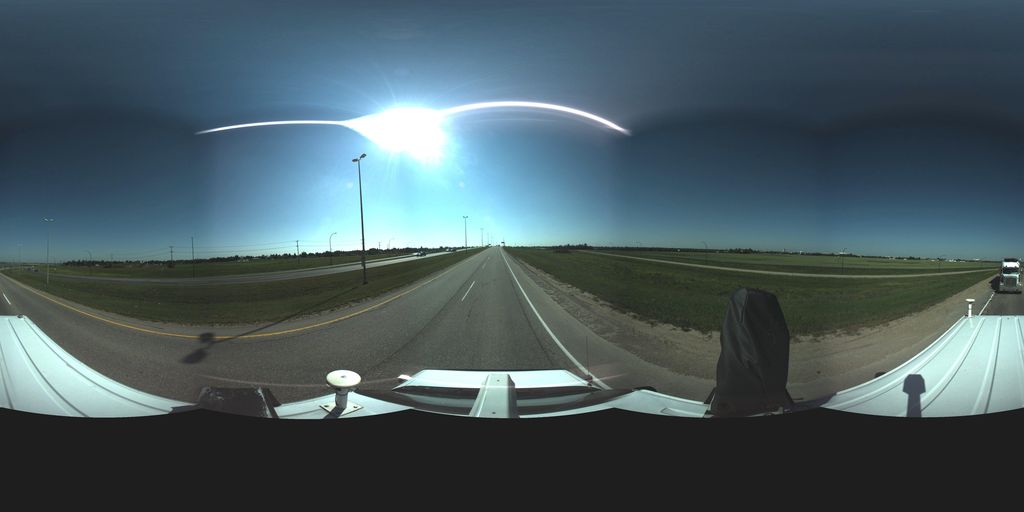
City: saskatoon